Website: apple
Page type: billing-address
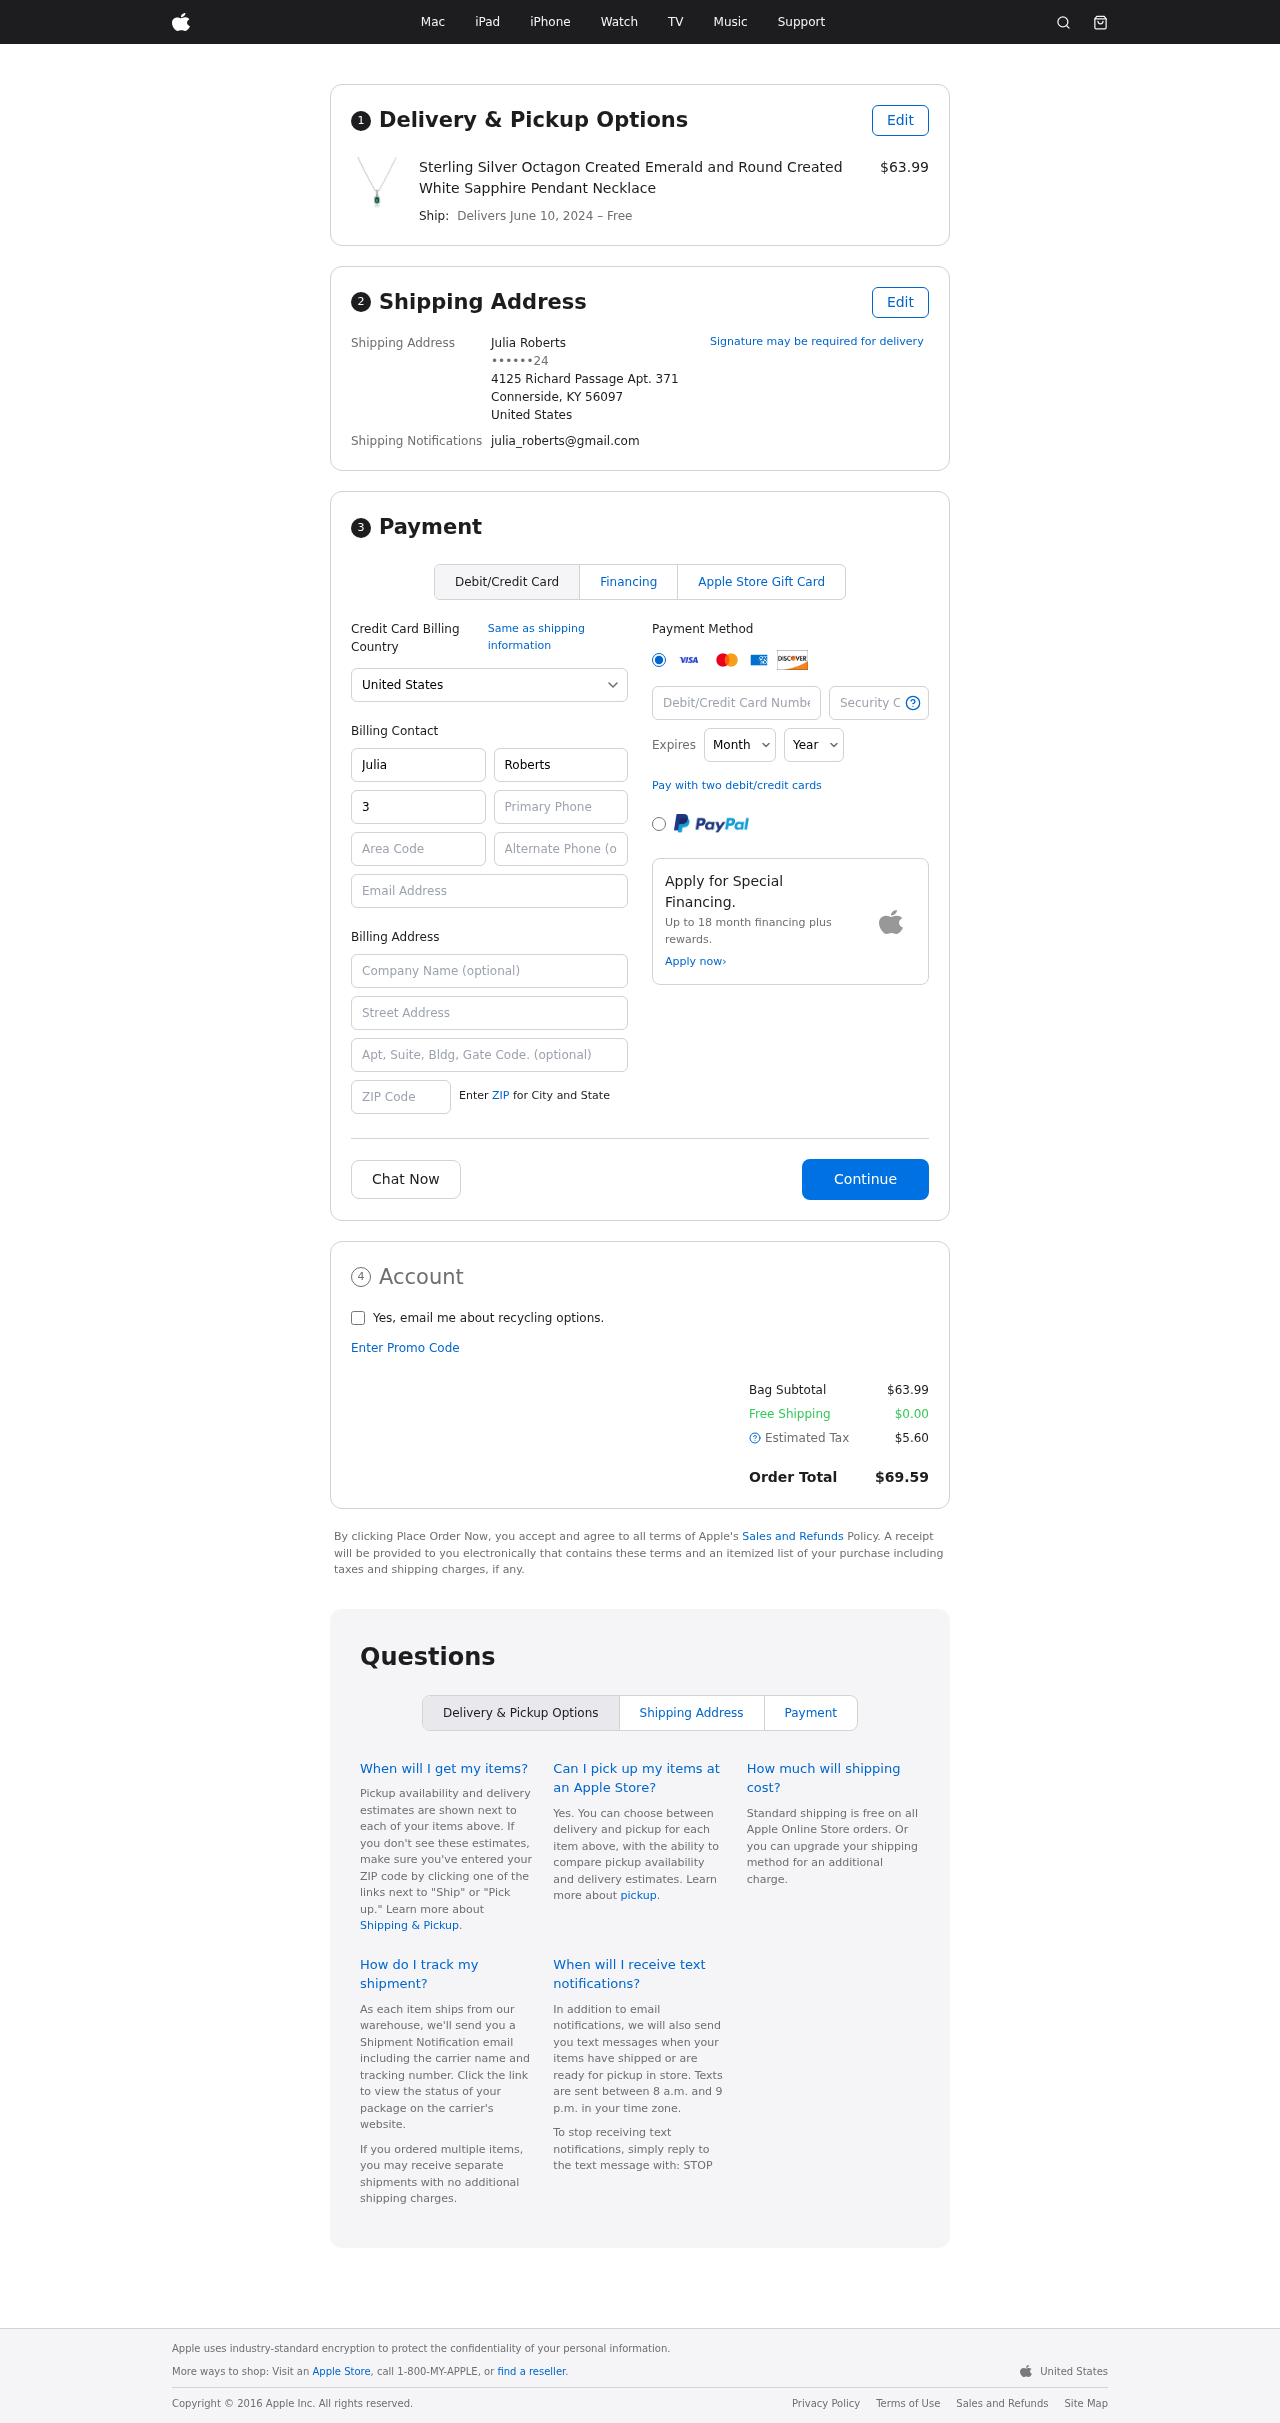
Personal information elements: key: PII_CARD_CVV
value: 7250
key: PII_CARD_EXPIRY_MONTH
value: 07
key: PII_CARD_EXPIRY_YEAR
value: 30
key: PII_CARD_NUMBER
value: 3711 5304 4481 289
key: PII_CITY_STATE_ZIP
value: Connerside, KY 56097
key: PII_COUNTRY
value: United States
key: PII_EMAIL
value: julia_roberts@gmail.com
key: PII_FULLNAME
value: Julia Roberts
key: PII_STREET
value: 4125 Richard Passage Apt. 371
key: PII_DOB_DAY
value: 24
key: PII_DOB_DAY_NUMERIC
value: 24
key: PII_BILLING_FIRSTNAME
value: Julia
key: PII_BILLING_LASTNAME
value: Roberts
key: PII_BILLING_PHONE_AREA
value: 322
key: PII_BILLING_PHONE
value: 3229952924
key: PII_BILLING_EMAIL
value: julia_roberts@gmail.com
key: PII_BILLING_STREET
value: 4125 Richard Passage Apt. 371
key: PII_BILLING_POSTCODE
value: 56097
Product elements: key: PRODUCT1_NAME
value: Sterling Silver Octagon Created Emerald and Round Created White Sapphire Pendant Necklace
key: PRODUCT1_PRICE
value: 63.99
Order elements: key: ORDER_DELIVERY_DATE
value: June 10, 2024
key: ORDER_SUBTOTAL
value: $63.99
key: ORDER_SHIPPING_COST
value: $0.00
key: ORDER_TAX
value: $5.60
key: ORDER_TOTAL
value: $69.59